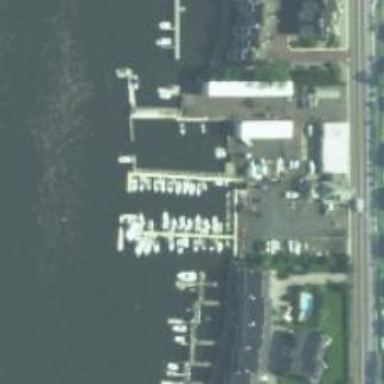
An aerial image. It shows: Man-made pier.